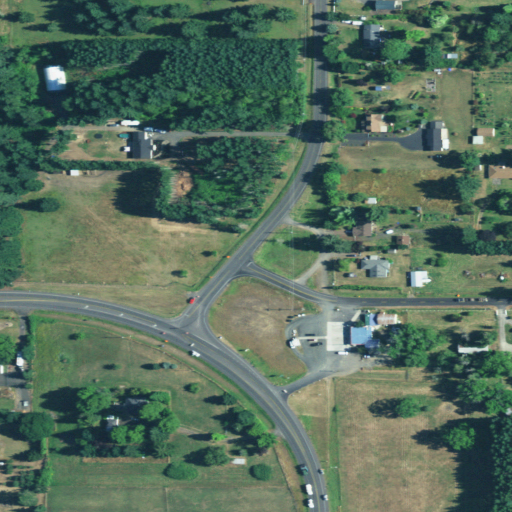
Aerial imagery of ridge(s) in Oregon named Fern Ridge containing pasture, low intensity development, open development, medium intensity development, and evergreen forest